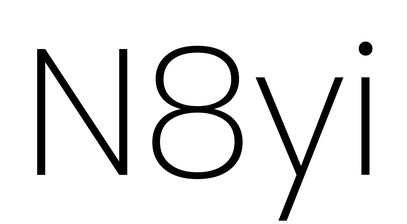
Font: Poppins-ExtraLight